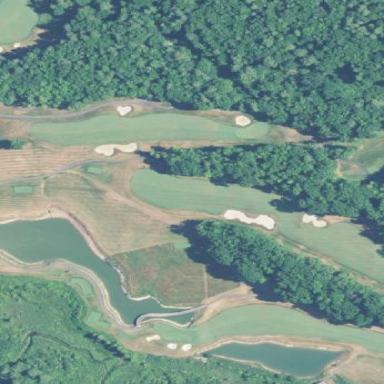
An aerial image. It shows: Grassy area designated as golf fairway.